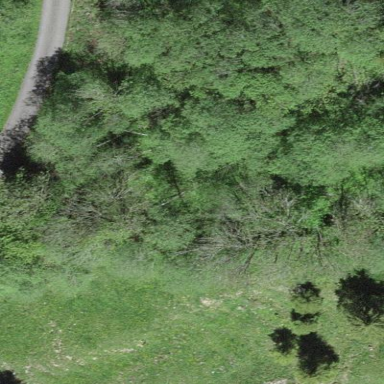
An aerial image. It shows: Forest area.